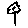
Label: flower